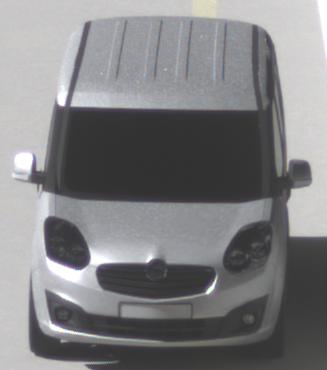
Make: Opel
Model: Combo Combi L1H1 1.4
Detailed model: Combo (D) Combi
Model produced from: 2012/01
Model produced until: 2013/11
Doors: 5
Color: white
Road condition: dry road
Daytime: morning or afternoon
Contrast: high contrast